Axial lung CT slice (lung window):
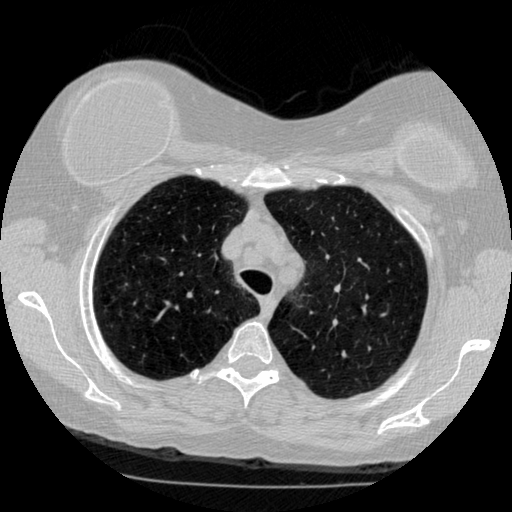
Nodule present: no